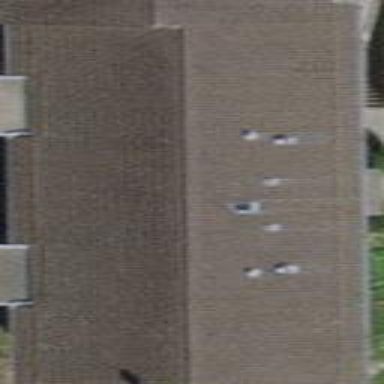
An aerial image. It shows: Pitched roof building.